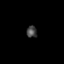
Tissue: skin
Cell type: Others
Senescence score: 0.6865
Nuclear area (px): 120
Mean DAPI intensity: 70.483